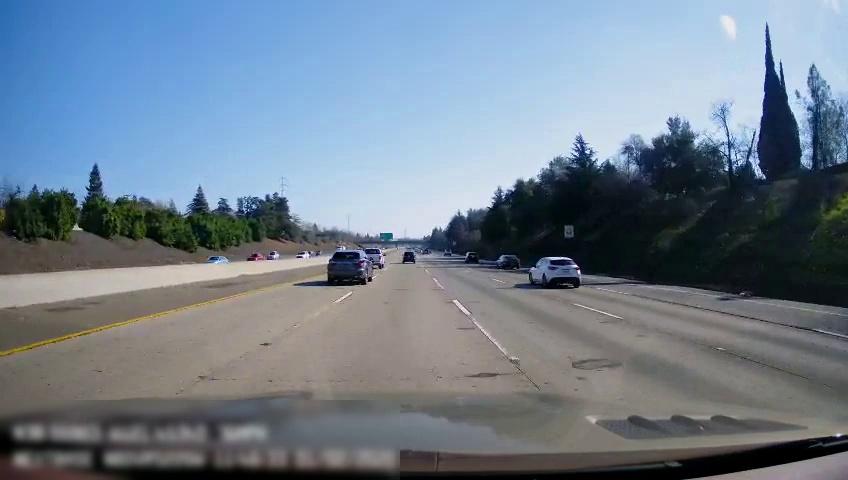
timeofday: Day
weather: Sunny
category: Drivable Space
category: Vehicles | Car
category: Vehicles | SUV
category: Vehicles | Truck
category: Vehicles | SUV
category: Vehicles | SUV
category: Vehicles | SUV
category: Vehicles | SUV
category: Vehicles | SUV
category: Vehicles | Car
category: Vehicles | SUV
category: Lanes | Alternate Lane
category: Lanes | Alternate Lane
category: Lanes | Alternate Lane
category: Lanes | Alternate Lane
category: Lanes | Current Lane
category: Lanes | Alternate Lane
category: Traffic | Signs
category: Traffic | Signs